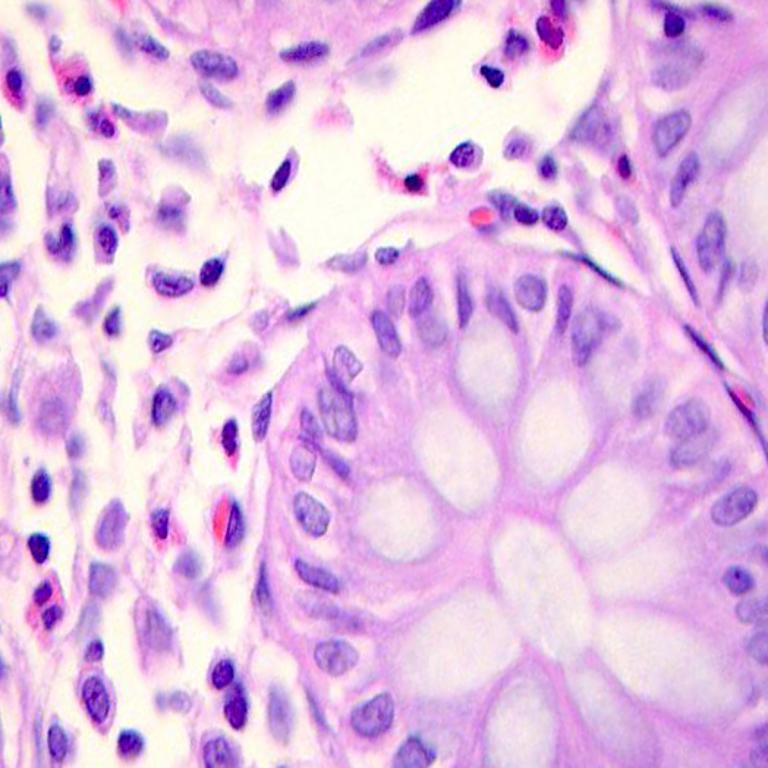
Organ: colon
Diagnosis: benign